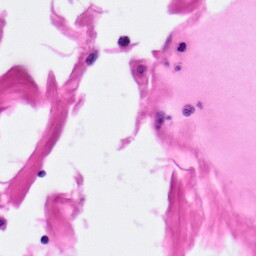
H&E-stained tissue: Pancreatic